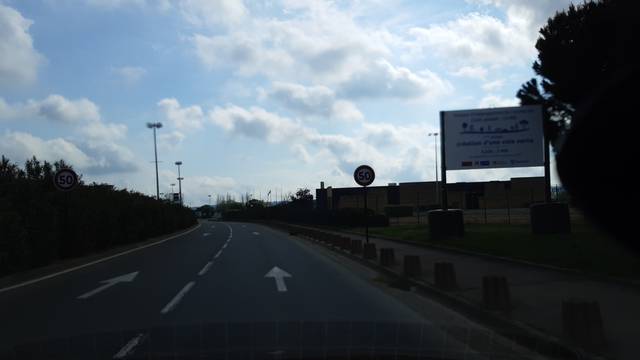
Region: France
Coordinates: 43.18, 3.021